Question: I am generating different animated images integrated using texturepacker.
I am using the .plist and .png file in my code as below. Sometimes it works fine, but sometimes the display animated image is black. I also clear/rebuilt my project and ran but also got black animated image sometimes.
TexturePacker generated .plist and .png as below

code as below.
'''
[[CCSpriteFrameCache sharedSpriteFrameCache] addSpriteFramesWithFile:@"sheetPng-ipadhd-hd.plist"];
CCSpriteBatchNode *spriteSheet = [CCSpriteBatchNode batchNodeWithFile:@"sheetPng-ipadhd-hd.png"];
[self addChild:spriteSheet];
/* Gather the list of frames(sprite) */
NSMutableArray *walkAnimFrames = [NSMutableArray array];
for (int i=1; i<=3; i++) {
[walkAnimFrames addObject:
[[CCSpriteFrameCache sharedSpriteFrameCache] spriteFrameByName:
[NSString stringWithFormat:@"M0%d.png",i]]];
}
CCAnimation *walkAnim = [CCAnimation animationWithSpriteFrames:walkAnimFrames delay:2.0f];
manSprite=[CCSprite spriteWithSpriteFrameName:@"M01.png"];
[self resizeSprite:manSprite toWidth:180 toHeight:250];
manSprite.position=ccp(375, 0);
id firstRepeat = [CCRepeat actionWithAction:[CCAnimate actionWithAnimation:walkAnim] times:3];
[manSprite runAction:firstRepeat];
[background addChild:manSprite];
// add the label as a child to this Layer
[self addChild: background];
'''
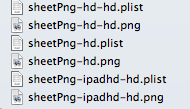
Answer: There's definitely something wrong with your file extensions. It seems they all have an extraneous '-hd' suffix added.
The filenames should be:
- - -